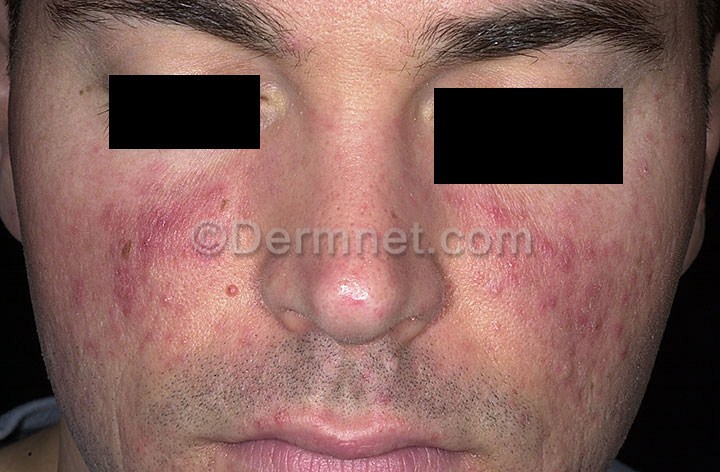
Disease: Acne and Rosacea Photos